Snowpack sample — Snodgrass Mountain, Crested Butte, Colorado (2/4/25, 12:06 PM MST)
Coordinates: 38.923, -106.968
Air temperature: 35 °F
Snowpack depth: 80 cm
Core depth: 30 cm
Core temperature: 35.6 °F
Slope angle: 14°, slope face: 78°
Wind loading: low
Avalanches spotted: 0
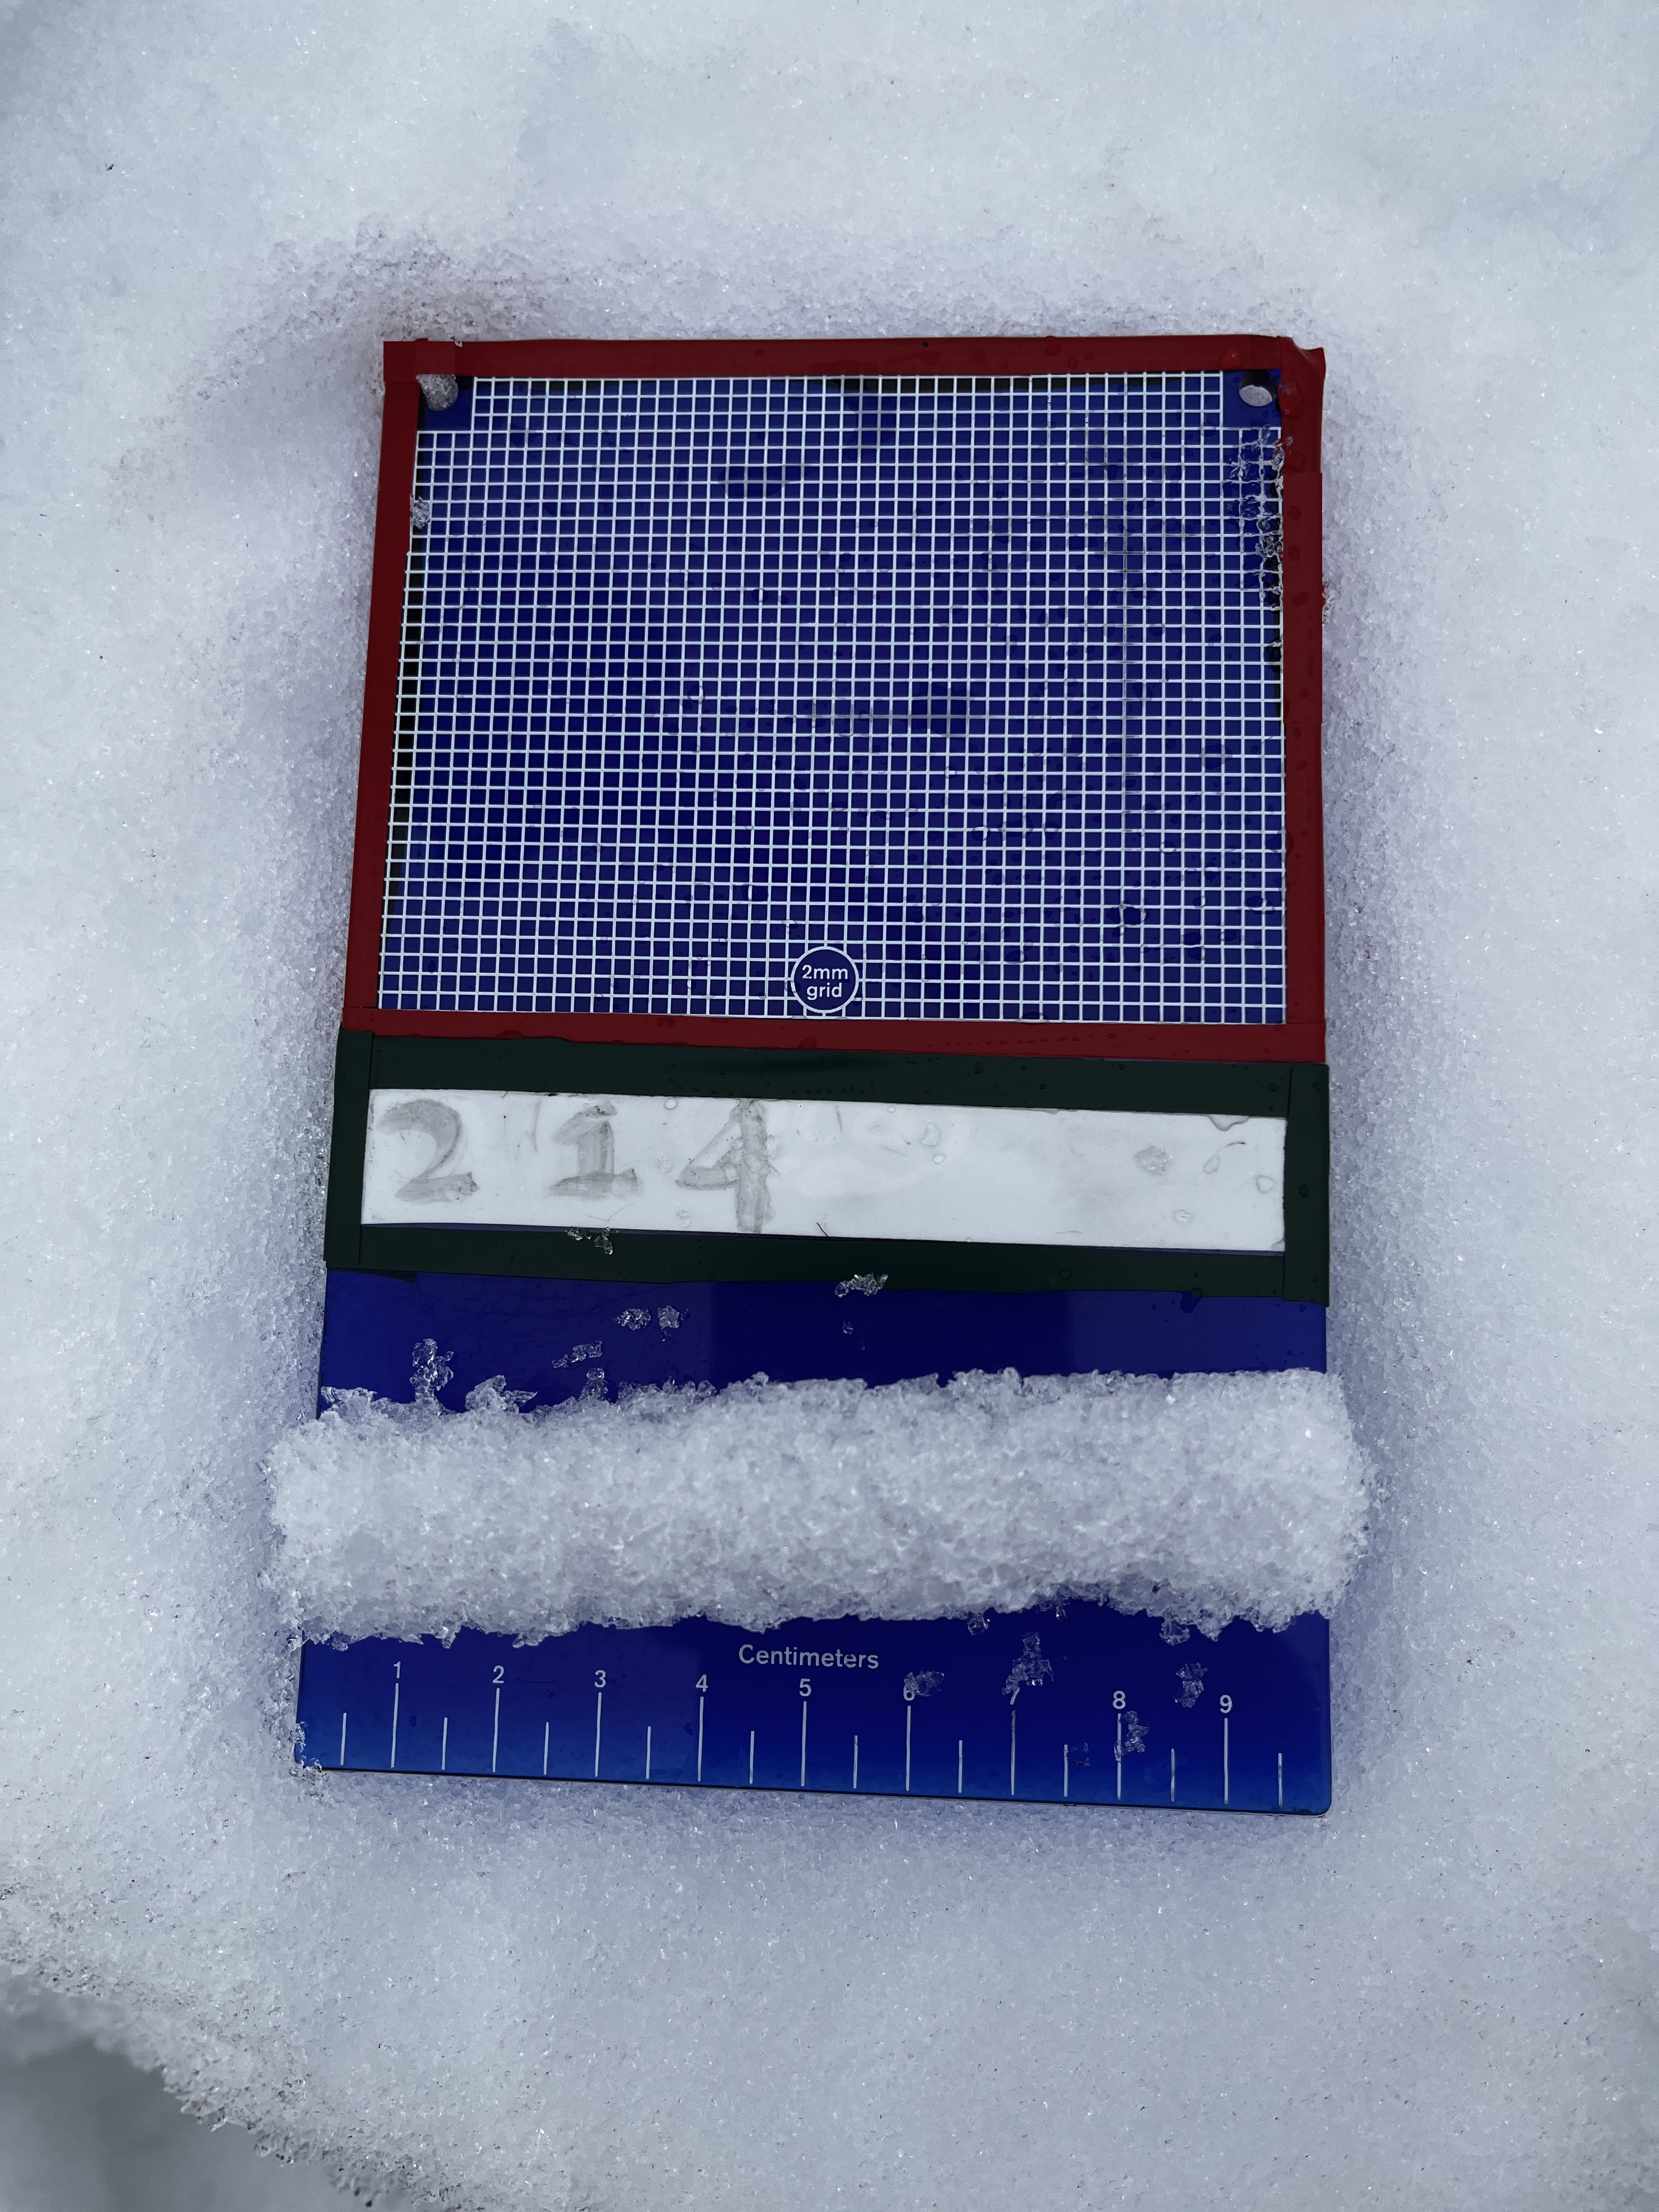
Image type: crystal_card
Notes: No avalanches nearby, unusually warm weather for the last month reported by residents, Collected 25 yards from treeline